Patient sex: M
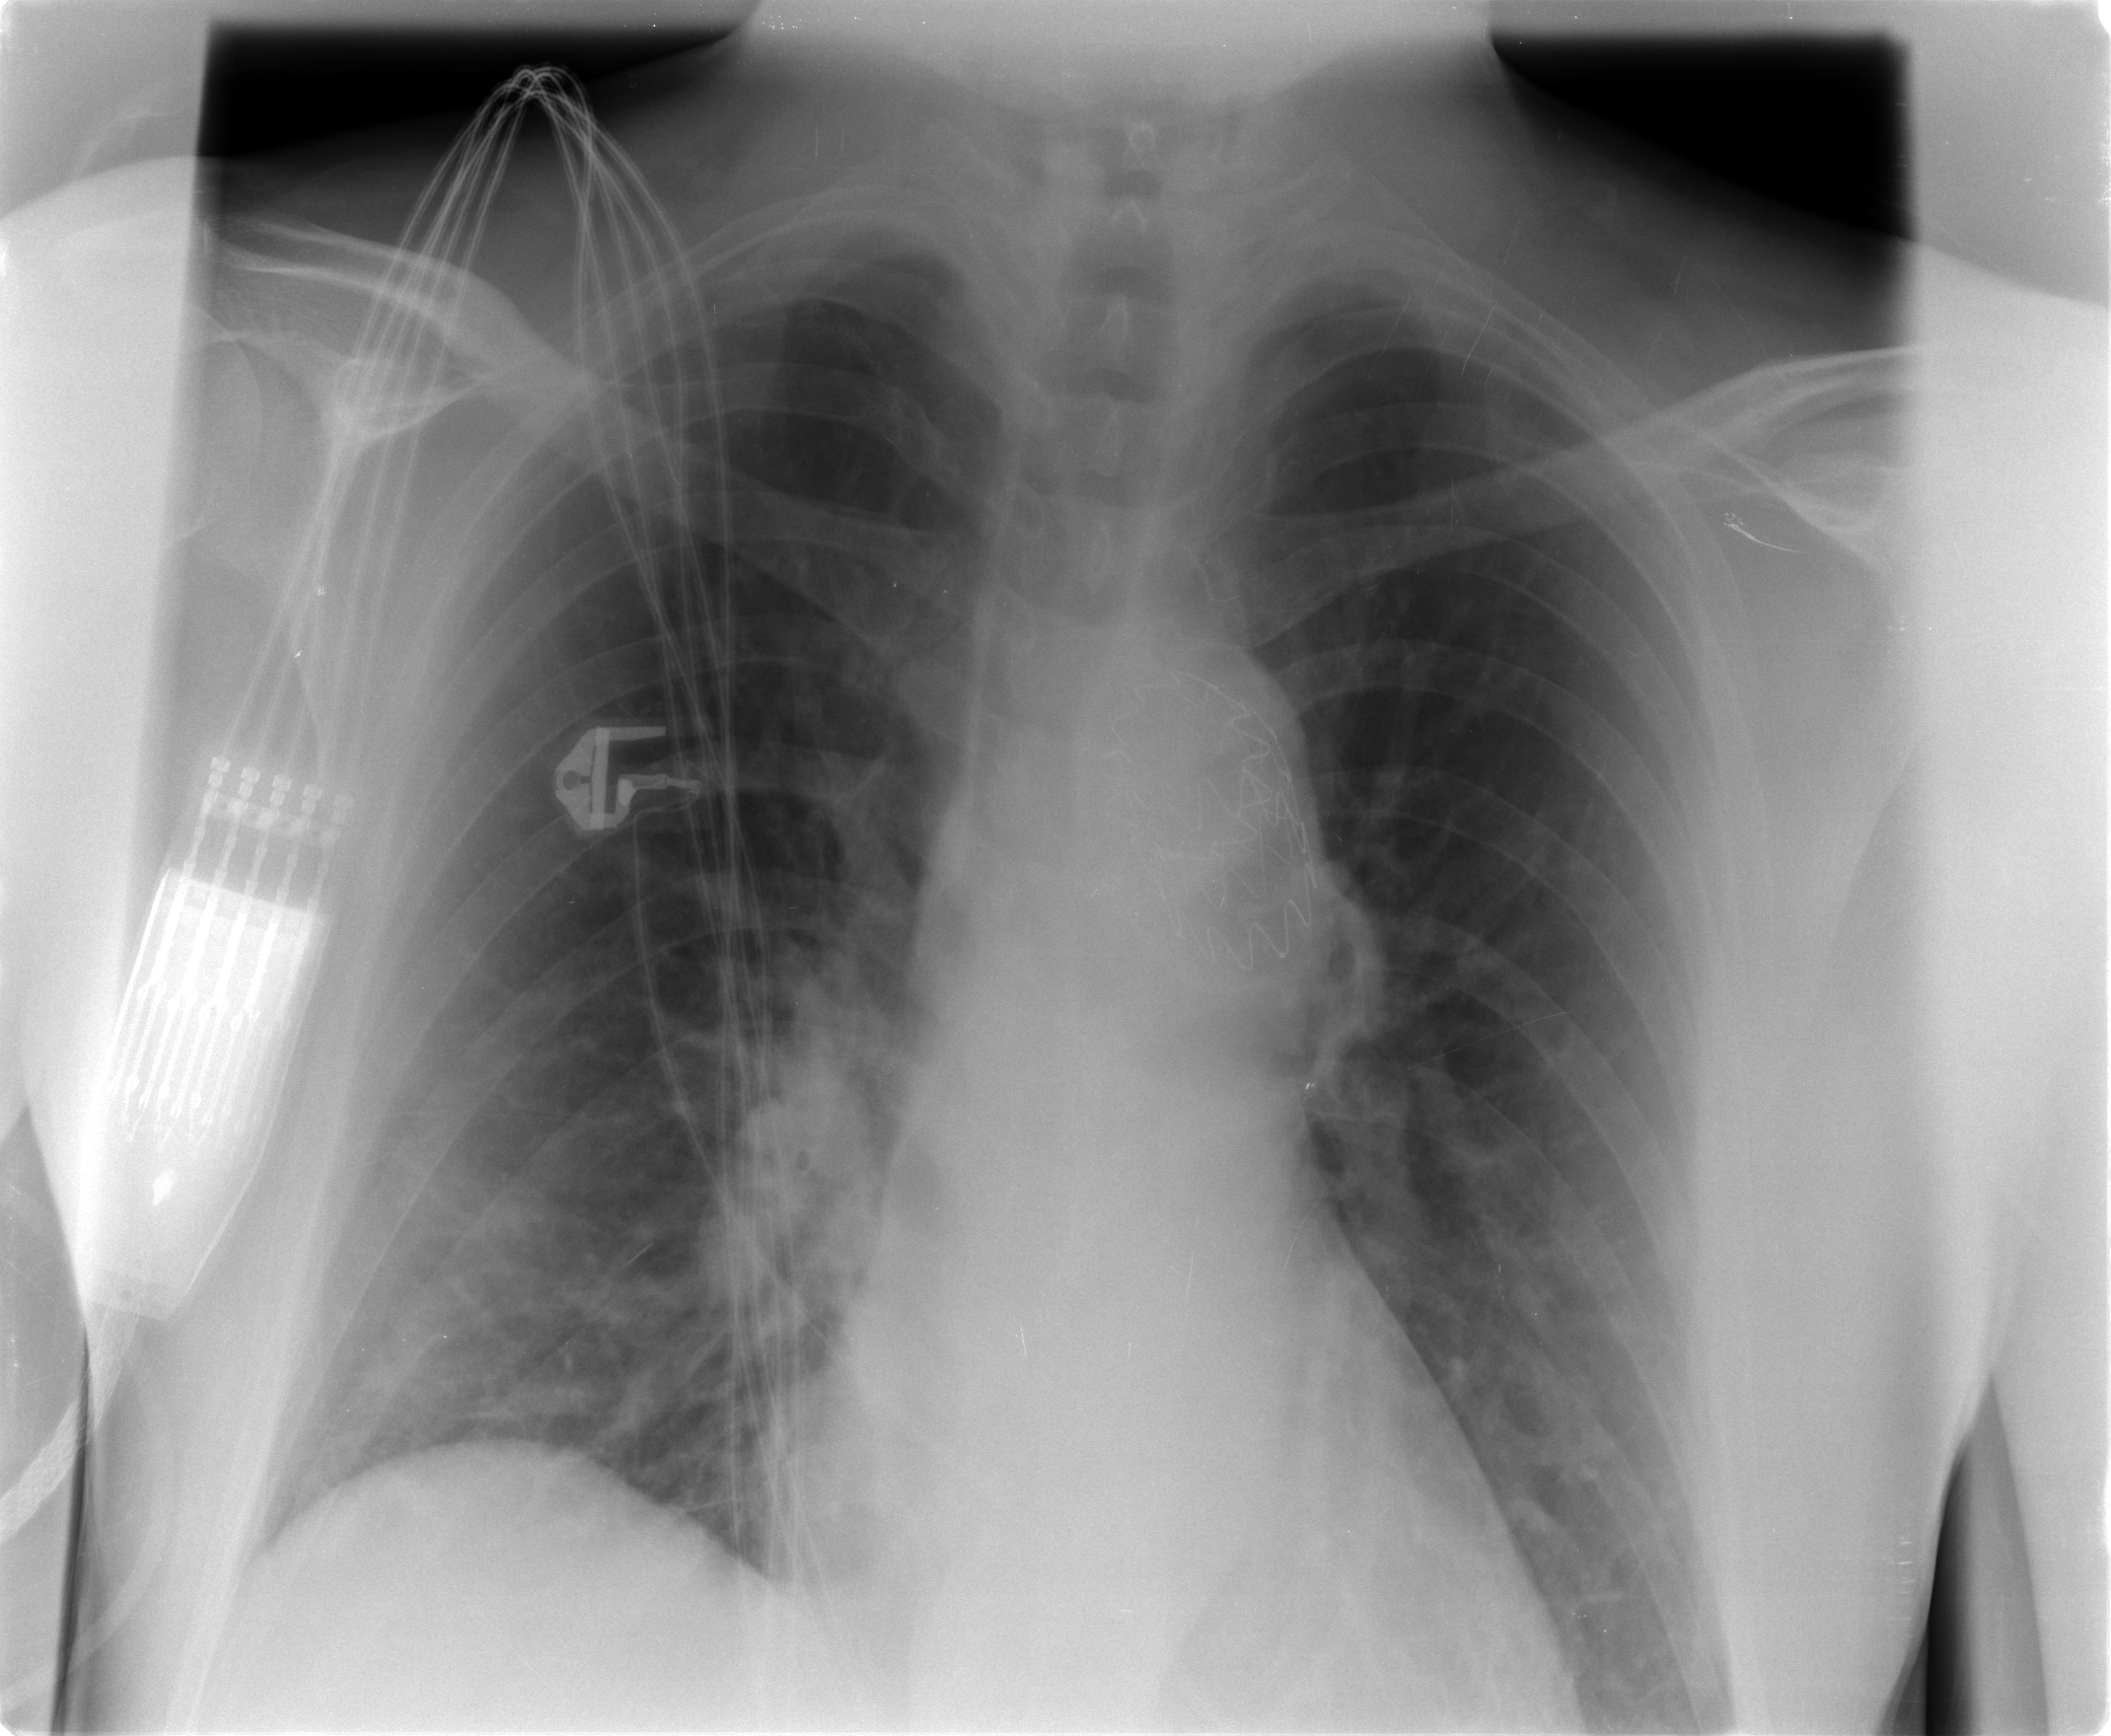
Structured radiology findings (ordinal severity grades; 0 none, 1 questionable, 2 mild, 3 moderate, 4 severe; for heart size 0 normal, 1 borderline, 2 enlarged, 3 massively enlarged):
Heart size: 0
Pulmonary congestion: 0
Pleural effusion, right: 0
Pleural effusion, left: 0
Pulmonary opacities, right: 0
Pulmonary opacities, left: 0
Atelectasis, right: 2
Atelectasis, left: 0